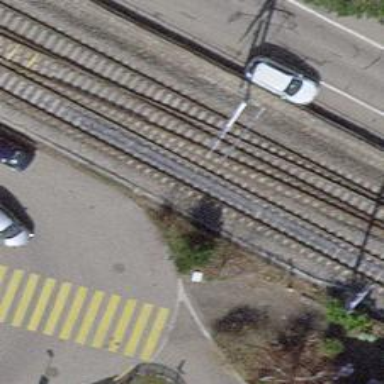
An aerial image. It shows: Single-track electrified railway with contact line.